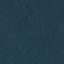
Land use / land cover: Forest